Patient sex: M
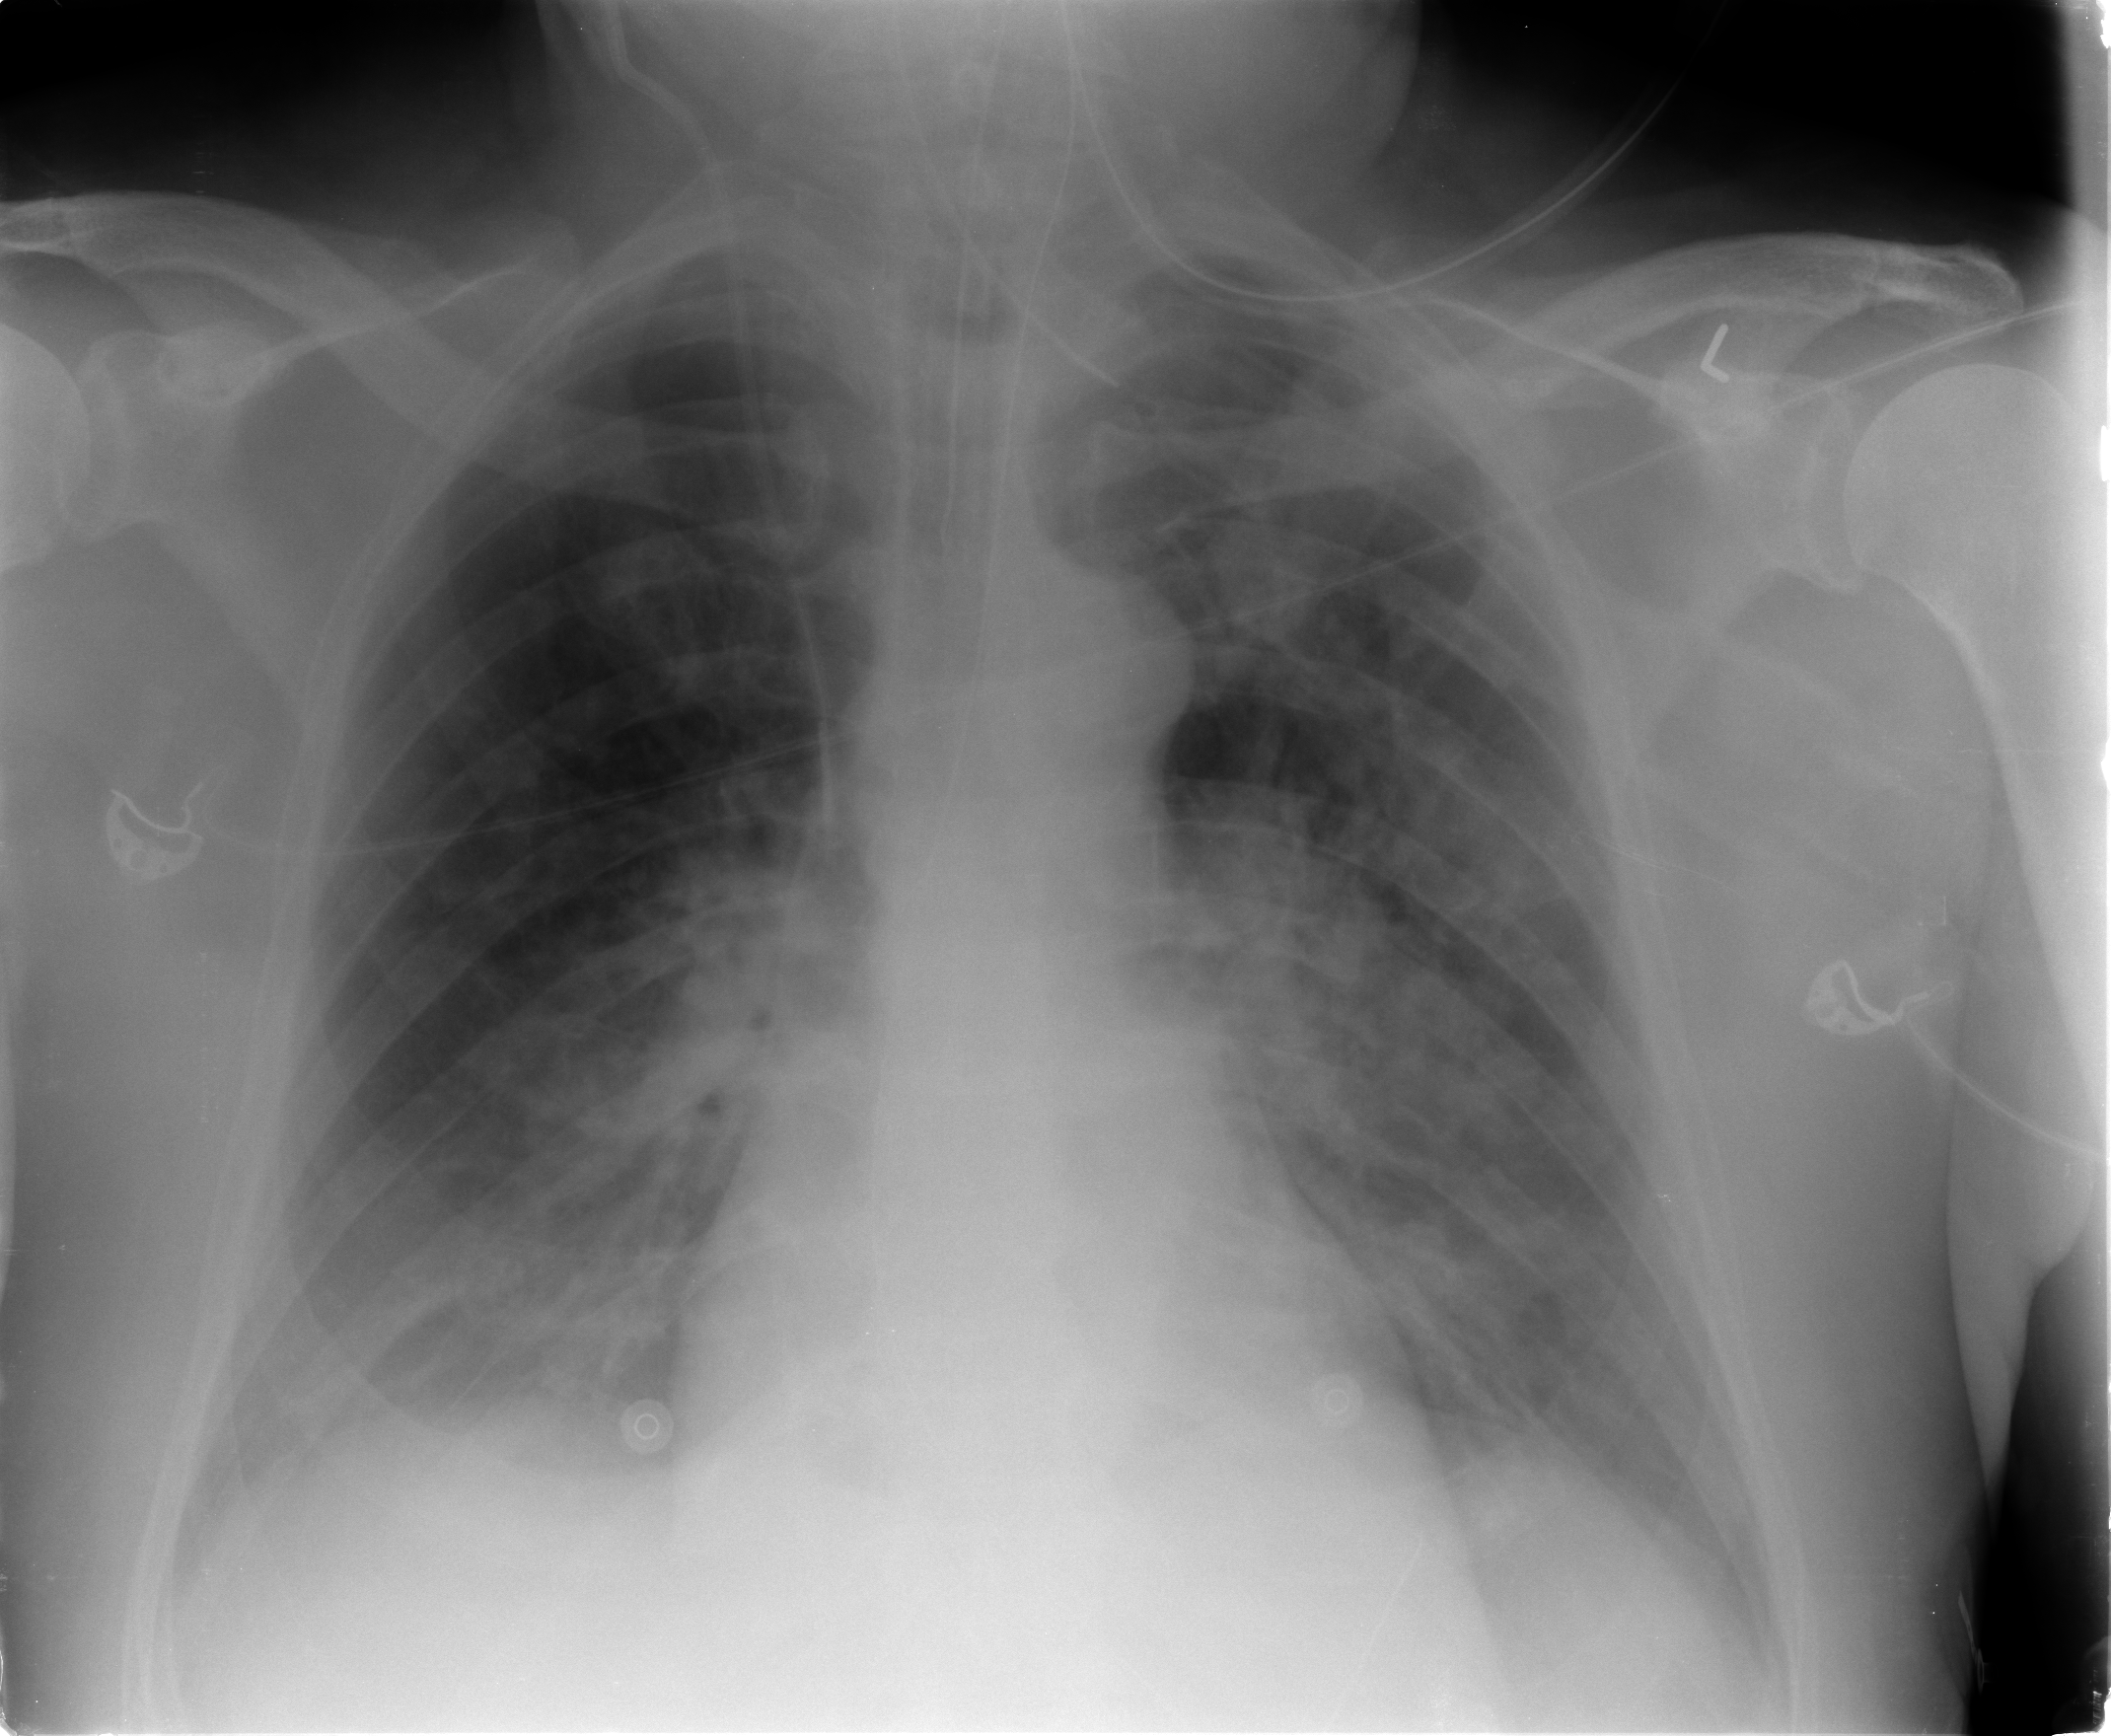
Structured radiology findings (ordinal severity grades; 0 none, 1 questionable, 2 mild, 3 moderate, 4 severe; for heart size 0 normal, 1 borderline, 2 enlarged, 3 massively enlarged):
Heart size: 0
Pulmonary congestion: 2
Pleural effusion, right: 1
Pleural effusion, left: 1
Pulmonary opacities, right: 2
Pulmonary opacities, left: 3
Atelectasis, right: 2
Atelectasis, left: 2